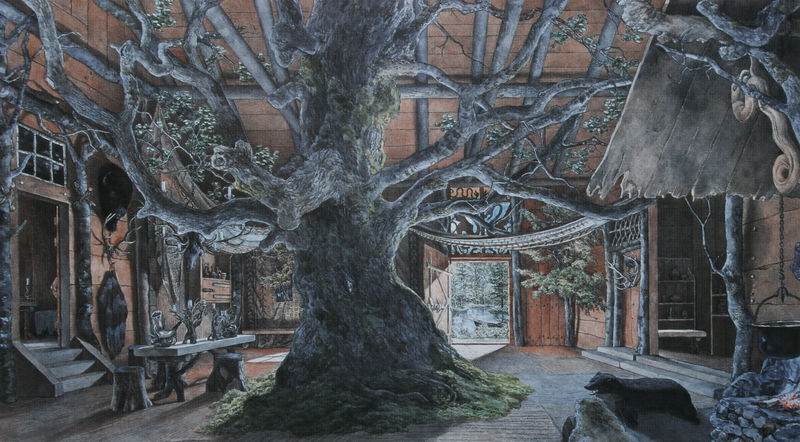
Titel: Innenansicht der Hundinghütte bei Linderhof
Künstler: Heinrich Breling
Schlagwörter: baum, blau, blätter, feuer, gemälde, laub, schatten, vogel, wasser, weiß, bäume, gelb, grün, ocker, see, äste, braun, fenster, grau, holz, licht, raum, schwarz, stühle, tisch, tür, zeichnung, zimmer, ausblick, dach, gebäude, haus, rot, tier, tiere, wiese, malerei, alt, regal, architektur, stein, bild, horn, innenraum, ast, baumstamm, natur, stamm, zweige, hütte, boden, interieur, decke, innen, pflanzen, wald, boot, boote, kamin, garten, fell, kette, farbe, türe, bank, matt, treppe, dick, kerze, kerzen, balken, stufen, surreal, tor, stümpfe, paradies, eingang, außen, moos, groß, gewunden, illustration, schlange, leben, sehnsucht, astloch, felle, geäst, mystisch, rinde, märchen, eden, eiche, baumhaus, knorrig, regale, kabinett, museum, mittelpunkt, lich, deck, geweih, hängematte, bär, stumpf, baumstumpf, wachstum, latte, ablage, kessel, feuerstelle, herd, mader, baumstümpfe, trophäen, geweihe, bärenfell, keltisch, biber, kelten, verzweigungen, lebensbaum, bison, dachs, linderhof, naturkunde, jagdzimmer, jagdhütte, häuslichkeit, kraft der natur, naturkundemuseum, ngen, chaelt